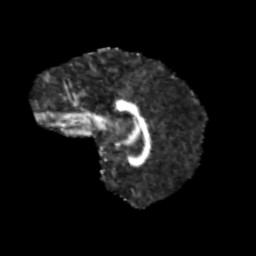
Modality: FA
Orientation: sagittal
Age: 10
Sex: female
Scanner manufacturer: siemens
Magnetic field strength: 3 T
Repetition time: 3.8 s
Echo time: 0.07 s